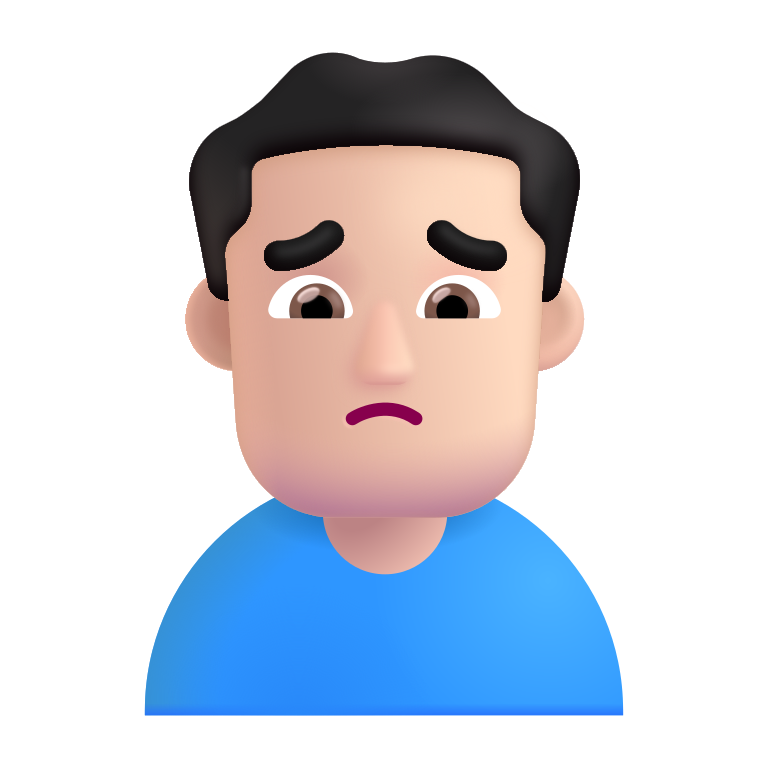
man frowning color light